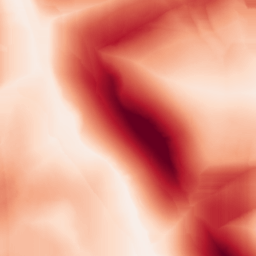
Category: morphological
Decomposition family: morphological_square
Decomposition parameters: operation: gradient
size: 50
Upsampling method: regularized
Upsampling parameters: scale: 2
lambda_reg: 0.01
Upsampling scale: 2